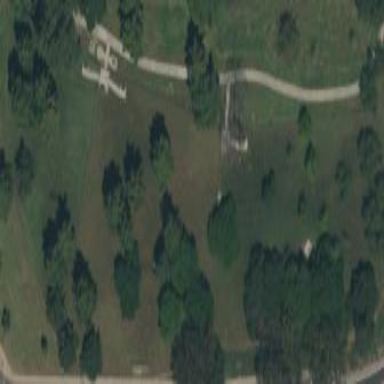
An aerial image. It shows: Dog park enclosed by fence.